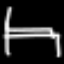
Label: bed